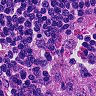
Metastatic tissue present: no